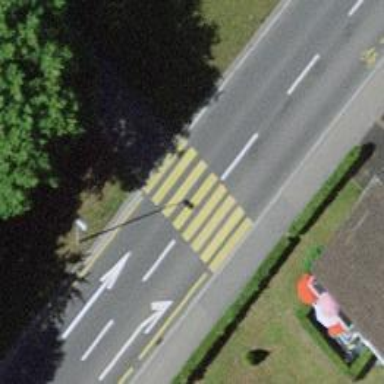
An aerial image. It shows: Kerb serving as barrier.